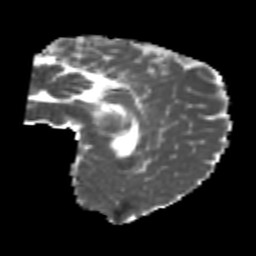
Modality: MD
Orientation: sagittal
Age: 21
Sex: male
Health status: healthy
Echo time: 0.074 s